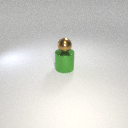
large green metal cylinder below small brown metal sphere